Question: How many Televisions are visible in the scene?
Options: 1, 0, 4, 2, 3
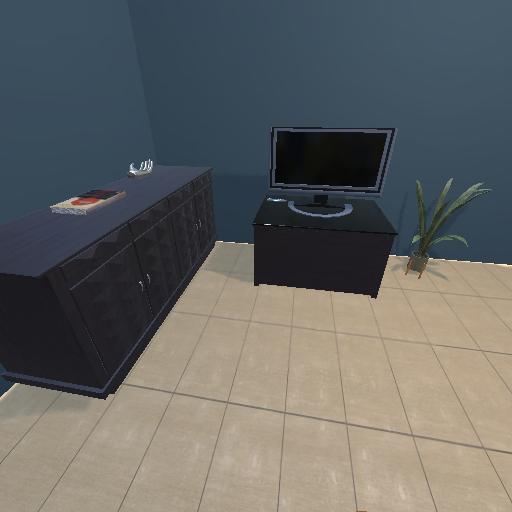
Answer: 1